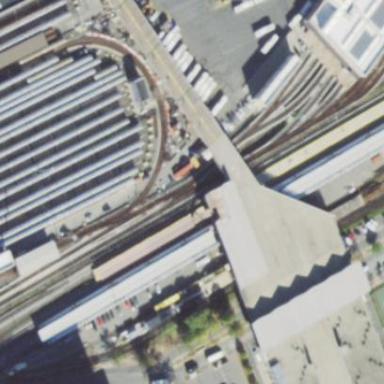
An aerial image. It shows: Platform on the railway.